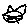
Label: cat